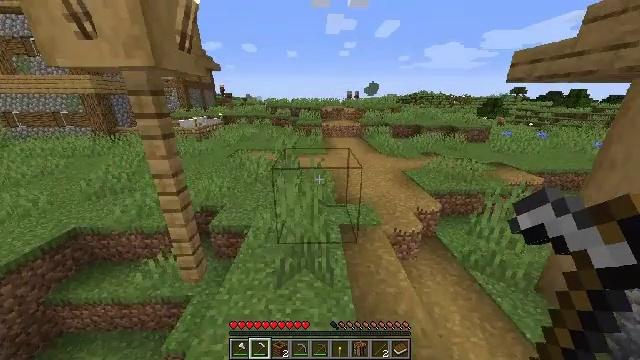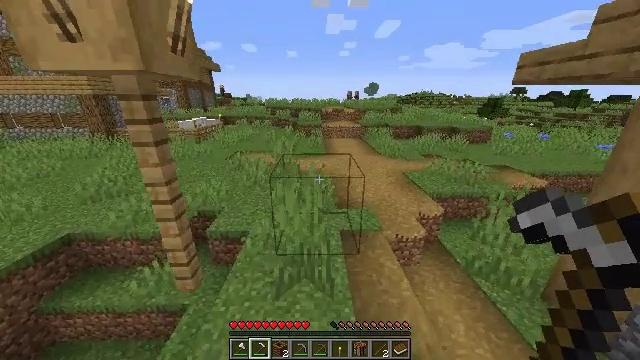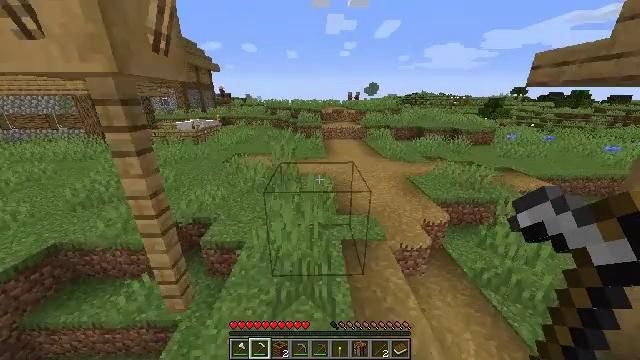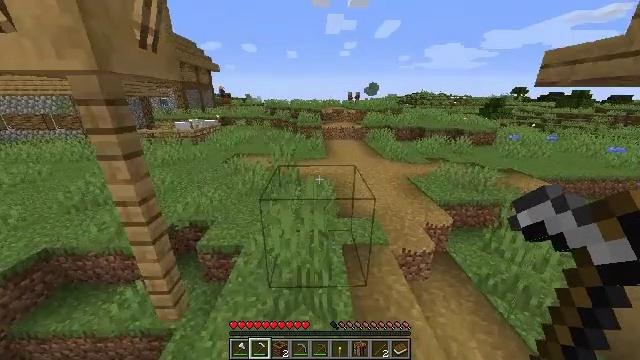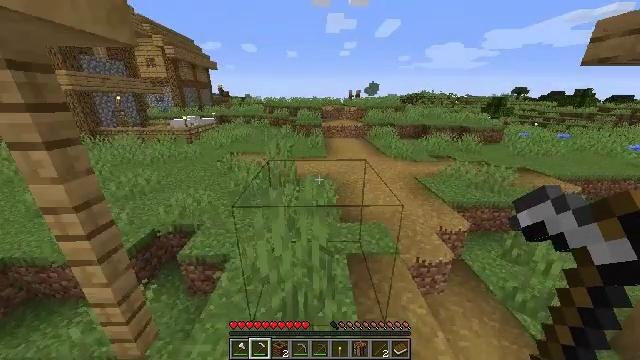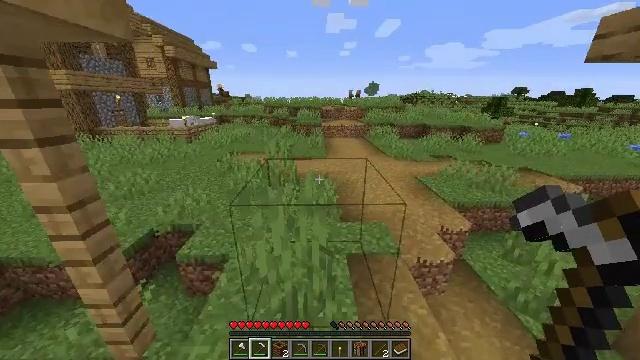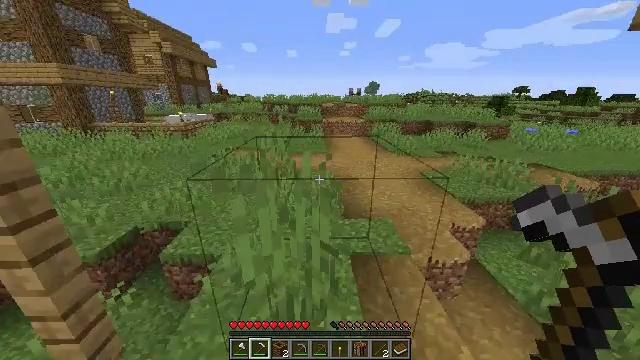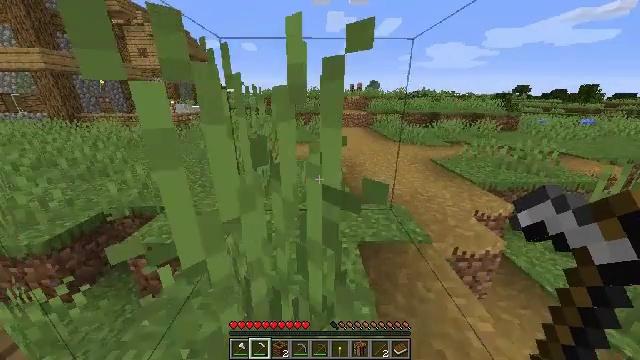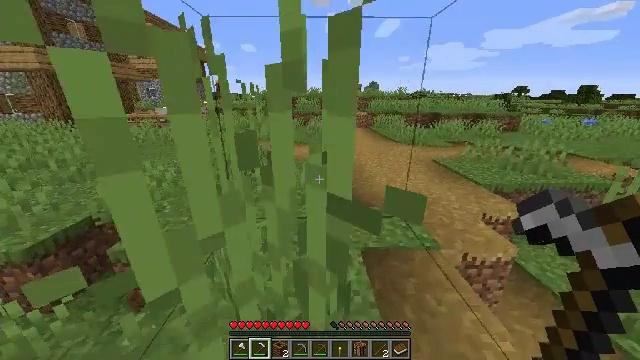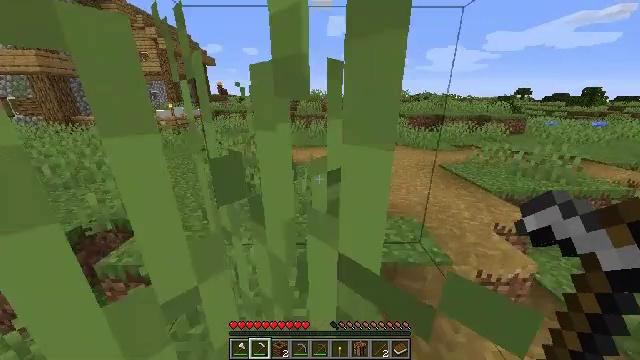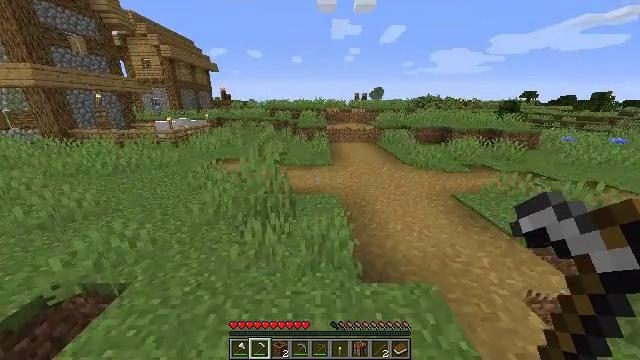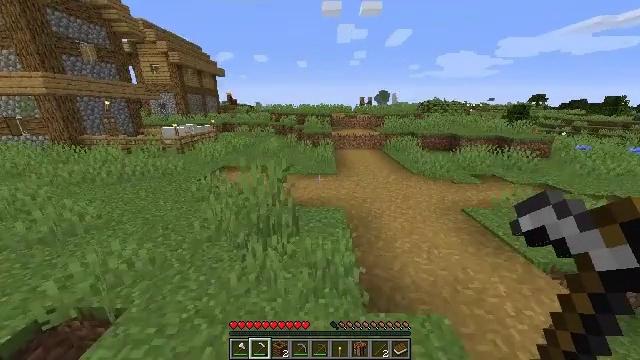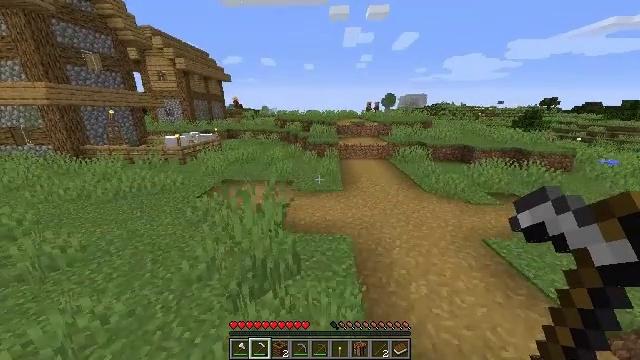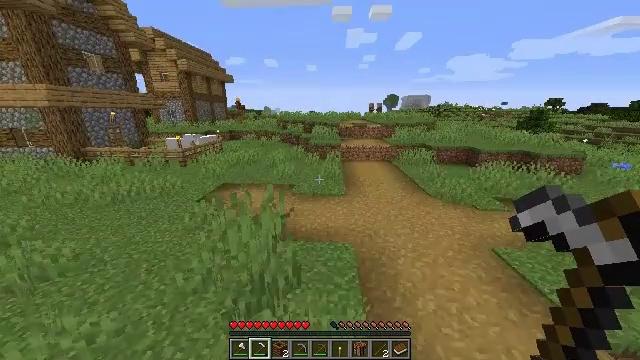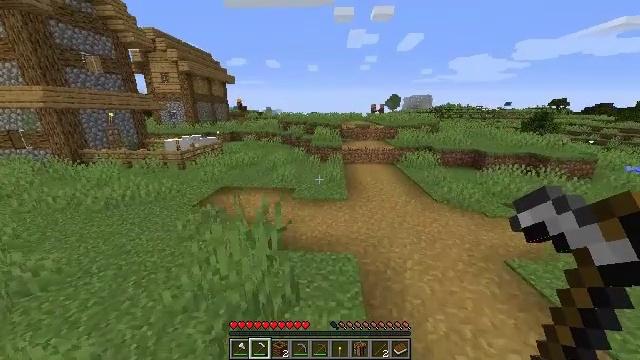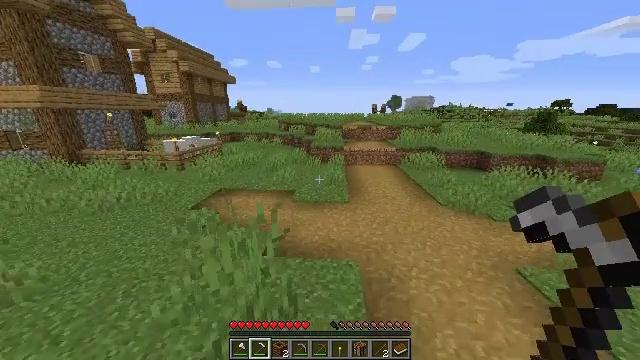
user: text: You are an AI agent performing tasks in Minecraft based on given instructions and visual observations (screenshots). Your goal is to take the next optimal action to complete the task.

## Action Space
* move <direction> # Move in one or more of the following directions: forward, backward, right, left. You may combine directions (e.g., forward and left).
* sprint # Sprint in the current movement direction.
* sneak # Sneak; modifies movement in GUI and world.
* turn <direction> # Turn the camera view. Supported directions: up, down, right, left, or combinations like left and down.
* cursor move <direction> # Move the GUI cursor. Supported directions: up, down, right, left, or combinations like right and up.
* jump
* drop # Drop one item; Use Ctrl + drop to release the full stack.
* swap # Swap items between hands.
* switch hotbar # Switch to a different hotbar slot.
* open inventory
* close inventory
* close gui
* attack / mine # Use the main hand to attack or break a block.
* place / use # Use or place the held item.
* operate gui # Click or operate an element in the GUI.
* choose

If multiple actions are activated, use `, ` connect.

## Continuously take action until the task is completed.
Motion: motion action
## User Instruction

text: Get wheat from the farmland.
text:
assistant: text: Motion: move forward, sprint, jump
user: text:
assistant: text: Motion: move forward, sprint, jump
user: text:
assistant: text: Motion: move forward, sprint, jump
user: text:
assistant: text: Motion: move forward, sprint, jump
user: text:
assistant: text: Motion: move forward, sprint, jump
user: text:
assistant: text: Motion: move forward, sprint, jump
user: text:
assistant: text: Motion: move forward, sprint, jump
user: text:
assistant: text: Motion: move forward, sprint, jump
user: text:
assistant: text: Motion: move forward, sprint, jump
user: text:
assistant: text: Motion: move forward, sprint, jump
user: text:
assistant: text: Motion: move forward, sprint, turn left, jump
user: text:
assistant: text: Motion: move forward, sprint, turn left, jump
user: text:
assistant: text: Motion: move forward, sprint, jump
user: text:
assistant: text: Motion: move forward, sprint, jump
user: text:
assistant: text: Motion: move forward, sprint, jump
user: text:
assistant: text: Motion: move forward, sprint, jump
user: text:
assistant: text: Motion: move forward, sprint, jump
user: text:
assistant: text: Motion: move forward, sprint, jump
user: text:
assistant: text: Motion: move forward, sprint, jump
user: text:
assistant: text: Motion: move forward, sprint, jump
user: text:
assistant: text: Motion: move forward, sprint, jump
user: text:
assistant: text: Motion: move forward, sprint, jump
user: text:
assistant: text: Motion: move forward, sprint, jump
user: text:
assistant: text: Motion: move forward, sprint, jump
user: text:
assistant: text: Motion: move forward, sprint, jump
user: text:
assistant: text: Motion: move forward, sprint, jump
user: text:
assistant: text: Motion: move forward, sprint, jump
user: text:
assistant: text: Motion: move forward, sprint, jump
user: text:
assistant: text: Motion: move forward, sprint, jump
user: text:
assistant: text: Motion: move forward, sprint, jump